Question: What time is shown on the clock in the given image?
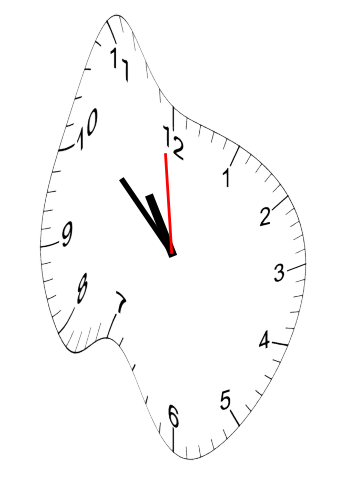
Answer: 10:51:59